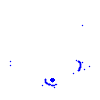
Particle: pion